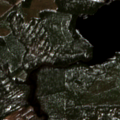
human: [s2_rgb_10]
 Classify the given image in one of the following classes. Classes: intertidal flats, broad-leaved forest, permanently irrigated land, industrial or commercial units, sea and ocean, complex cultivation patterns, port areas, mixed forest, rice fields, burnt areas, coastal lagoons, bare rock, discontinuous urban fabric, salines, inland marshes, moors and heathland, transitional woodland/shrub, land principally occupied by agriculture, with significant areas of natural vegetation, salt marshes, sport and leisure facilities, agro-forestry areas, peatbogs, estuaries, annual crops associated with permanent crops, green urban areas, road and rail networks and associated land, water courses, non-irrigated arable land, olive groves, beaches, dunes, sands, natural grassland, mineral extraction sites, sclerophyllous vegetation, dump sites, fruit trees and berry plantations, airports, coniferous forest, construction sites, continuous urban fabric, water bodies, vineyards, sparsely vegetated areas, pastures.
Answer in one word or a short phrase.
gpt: coniferous forest, mixed forest, transitional woodland/shrub, water bodies